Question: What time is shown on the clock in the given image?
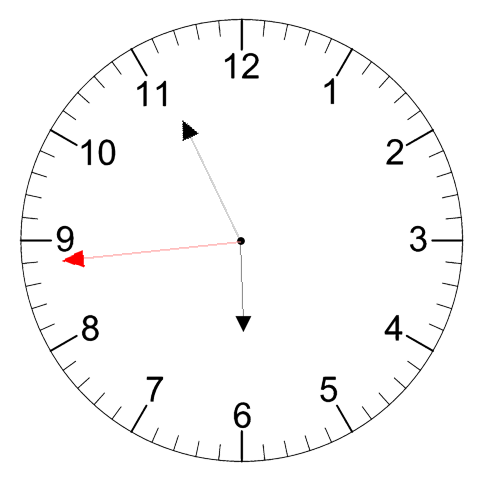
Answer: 05:55:44